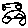
Label: car